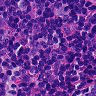
Metastatic tissue present: no